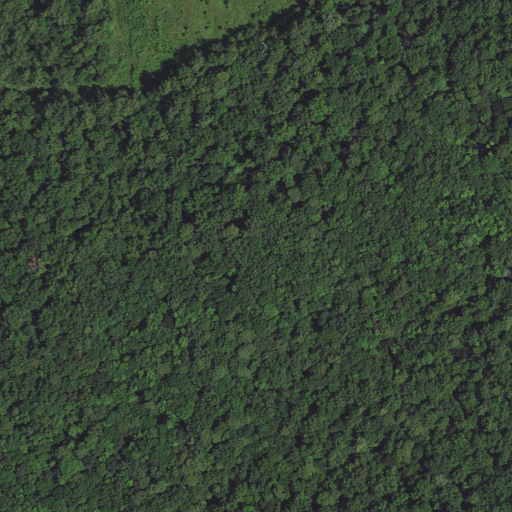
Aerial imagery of plain(s) in Arkansas named Panther Island containing only woody wetlands